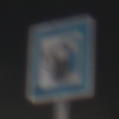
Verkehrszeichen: LadestationFuerElektrofahrzeuge
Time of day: Night
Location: Outdoor (Urban)
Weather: PartlyCloudy
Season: NotSpecified
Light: Artificial